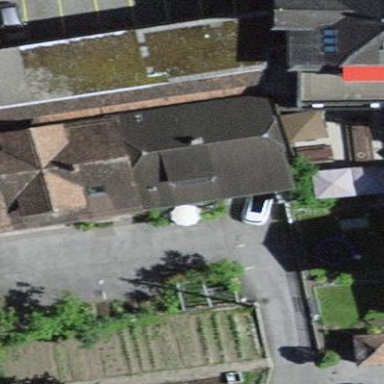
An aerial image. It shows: Hostel building.